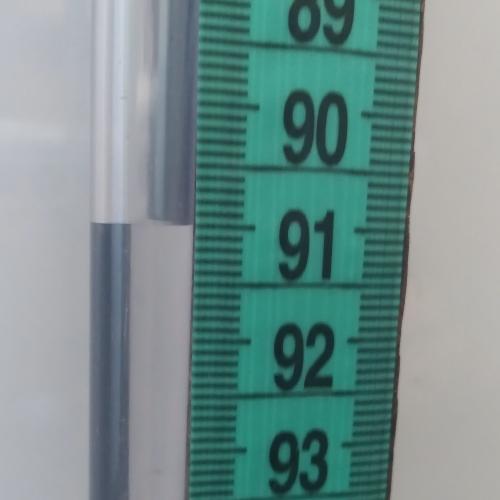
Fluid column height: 91.0 cm